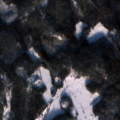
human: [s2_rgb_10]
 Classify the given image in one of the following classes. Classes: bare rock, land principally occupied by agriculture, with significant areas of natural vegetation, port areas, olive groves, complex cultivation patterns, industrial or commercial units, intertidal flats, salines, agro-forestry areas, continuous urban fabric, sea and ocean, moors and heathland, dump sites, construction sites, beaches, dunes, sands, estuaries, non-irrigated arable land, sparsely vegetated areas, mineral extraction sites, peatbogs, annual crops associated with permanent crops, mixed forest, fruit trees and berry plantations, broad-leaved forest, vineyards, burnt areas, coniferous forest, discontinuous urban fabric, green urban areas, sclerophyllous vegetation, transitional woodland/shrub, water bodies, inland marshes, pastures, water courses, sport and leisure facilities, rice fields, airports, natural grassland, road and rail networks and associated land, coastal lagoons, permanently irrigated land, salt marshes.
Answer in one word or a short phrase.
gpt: land principally occupied by agriculture, with significant areas of natural vegetation, broad-leaved forest, coniferous forest, mixed forest